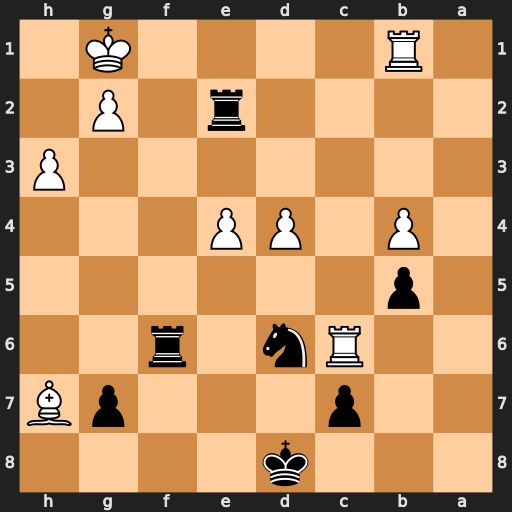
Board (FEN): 3k4/2p3pB/2Rn1r2/1p6/1P1PP3/7P/4r1P1/1R4K1
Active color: b
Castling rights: -
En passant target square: -
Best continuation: Rff2